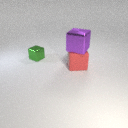
large red rubber cube in front of small green metal cube